Question: I'm fairly unfamiliar with complex queries in Entity Framework 6, so I had a question associated to pagination.
The scenario is as follows: I have a project that I have described the data model in my own form and using T4 templates, it generates the appropriate Entity, High Fidelity Change Tracking companion entity, a complex dynamic search query entity which is used to ask questions about the associated model (eg. entity.SearchNameCriterium = "t"; entity.SearchNameType = StringSearchType.StartsWith, with a UI built around this it would enable a user a powerful search tool.)
Into this, I have a part where pagination is used to drop down a list of constituent elements:

When I insert something using the Insert Button, if this overflows into the next page (at 'x' number of items each time, defined in a constant -- I will later move this to a setting) I use the following code:
'''
this.context.SaveChanges();
int offset = searchCurItemLstCriteriaSkip - 1;
var queryBase = this.queryCurItemLstFormContainer;
int idFind = newDataContext.Identifier;
while (queryBase.Any())
{
queryBase = queryCurItemLstFormContainer.Skip((++offset) * searchCriteriaCount).Take(searchCriteriaCount);
if (queryBase.Any(k => k.Identifier == idFind))
{
this.searchCurItemLstCriteriaSkip = offset * searchCriteriaCount;
break;
}
}
'''
The rationale is the item will always be entered at a point within the DB on the current page or after the current page, so you can in theory start at the current page and move forward.
I just want to know if there's a better way to do this, or if this methodology works...? In case anyone wonders: the combobox is used to select current item because a list would just waste space, you only ever need one item at a time, and search functionality works just as well in the ComboBox's dropdown. The UI elements associated to this are generated XAML through the text templates.
I just want to be sure I understand the kind of impact the query on moving to the newest page could have on very large databases.
What are the performance considerations of doing a query.Select(k=>k.Identifier).Count() / itemsPerPage? Would that be quicker in this instance?
Insight more than welcome.
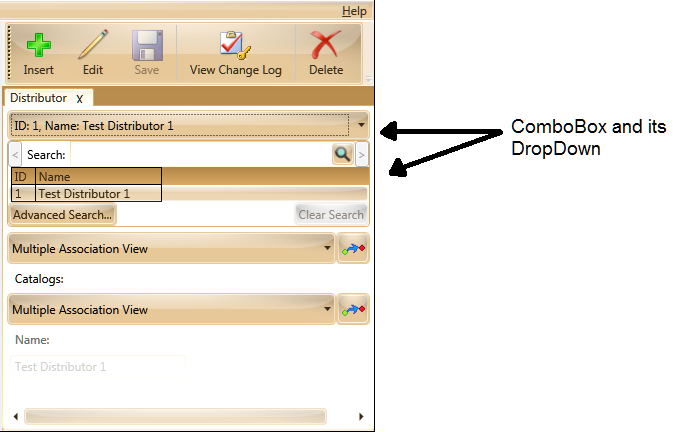
Answer: Based on the focus of this, using Count() on the query, and limiting the selection to the identifier: it is a few orders of magnitude faster to use the Count functionality.
Rationale behind this is: if you're paging and you use the iterative approach, if there are 10,000 records, and 25 items per page, that's at least 800 queries (400 for checking if there's more items, 400 for checking the identifier range) that hit the database, whereas the Count is only one.
Even though the Count can be seen as a potentially costly operation, the latency between all of the queries to the database in the originally stated method is greater than a single Count request. Sometimes the simplest solution is the best.